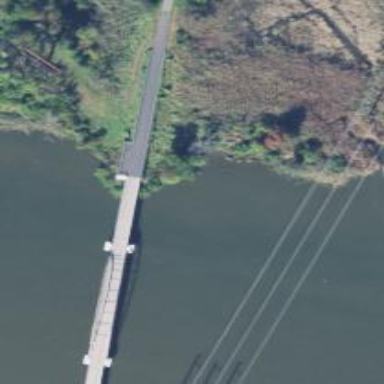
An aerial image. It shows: Suspension bridge for cycleway.